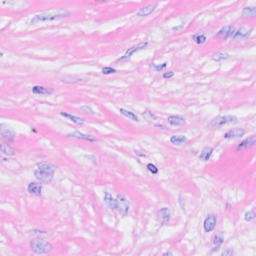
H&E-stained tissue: Breast